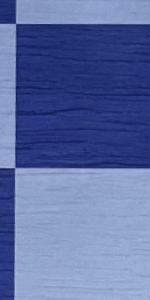
Label: Empty